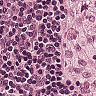
Metastatic tissue present: no